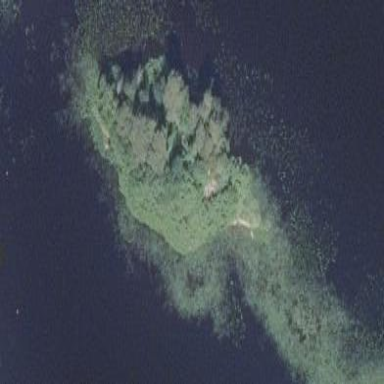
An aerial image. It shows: Islet.